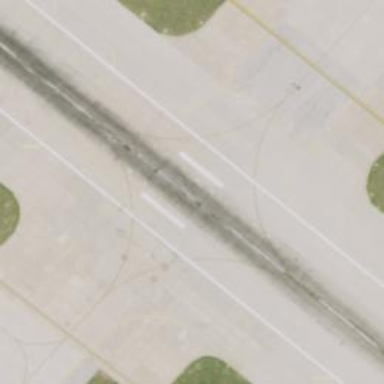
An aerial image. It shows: View of taxiway at the airport.